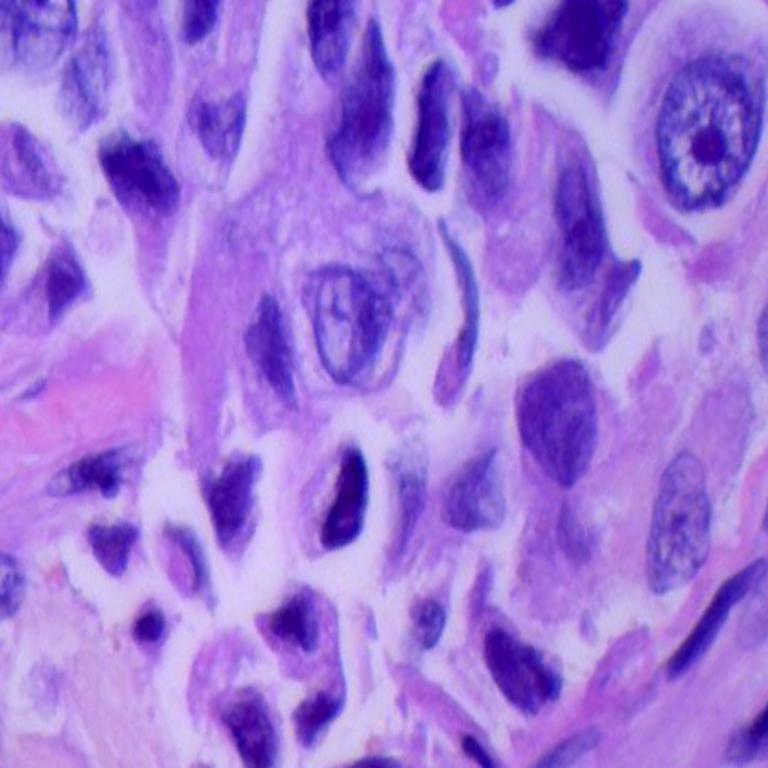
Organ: lung
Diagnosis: adenocarcinomas